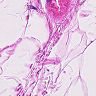
Metastatic tissue present: no